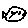
Label: fish